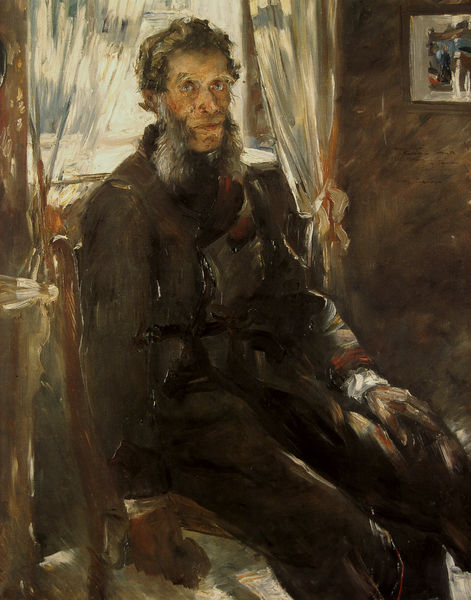
Titel: Porträt des Ohm Friedrich Corinth
Künstler: Lovis Corinth
Standort: Lüneburg
Institution: Ostpreußisches Landesmuseum
Schlagwörter: blau, dunkel, gemälde, hand, mann, schatten, grob, impressionismus, ocker, sitzen, braun, fenster, grau, haar, hut, licht, nase, ohr, orange, raum, renoir, schwarz, stuhl, tisch, weiss, zimmer, ausblick, blick, rot, beige, expressionismus, hochformat, malerei, teppich, alt, anzug, bart, hemd, hose, wand, augen, halten, knoten, kragen, rahmen, vollbart, bild, hände, innenraum, portrait, porträt, vorhang, öl, pastos, sonne, boden, auge, haare, interieur, realismus, schultern, wangen, papier, lehne, studie, winter, gardine, gardinen, monet, barbe, homme, brun, striche, alter, reflexionen, portait, uniform, soldat, backenbart, epauletten, leinwand, manschetten, lichtflecken, lichtspiel, assis, chaise, sombre, fensterbrett, soleil, allemand, bleu, costume, fenêtre, fenste, tableau, heimkehrer, changieren, portrati, portröt, gardienen, regard, rideaux, malweise, gebrochene haltung, oovorhang, abstarhiert, rouflaquettes, sitzen stuhl